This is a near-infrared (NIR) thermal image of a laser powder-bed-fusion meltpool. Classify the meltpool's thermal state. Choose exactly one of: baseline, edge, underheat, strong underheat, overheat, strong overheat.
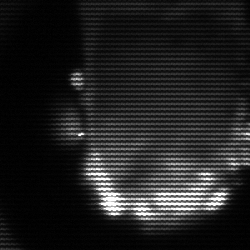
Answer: baseline